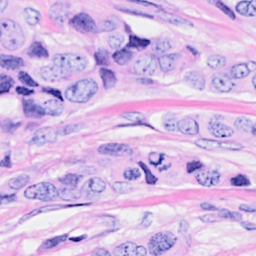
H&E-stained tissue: Breast